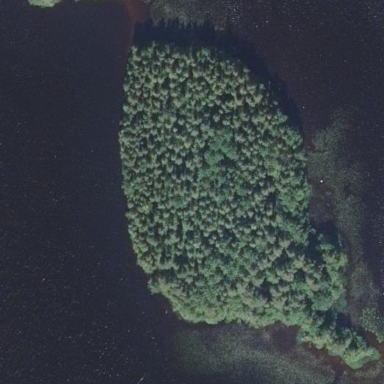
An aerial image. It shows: Islet surrounded by woodland.